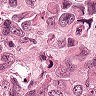
Metastatic tissue present: yes